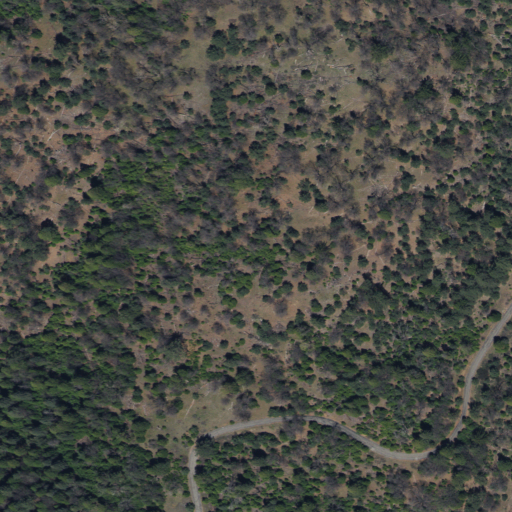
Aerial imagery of ridge(s) in California named Oak Ridge containing evergreen forest, mixed forest, open development, shrub, and low intensity development